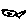
Label: fish